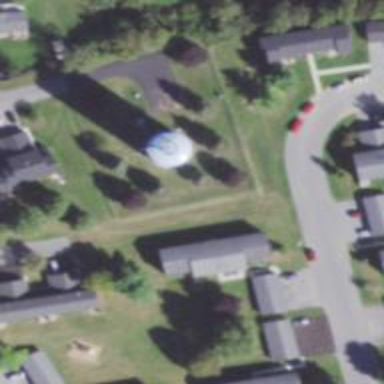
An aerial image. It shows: Water tower that is man-made.